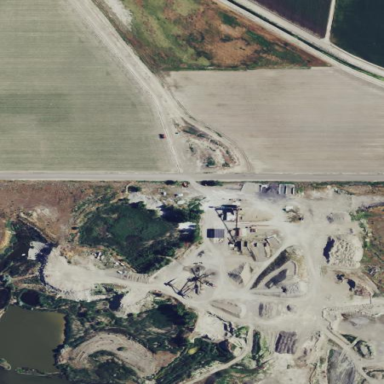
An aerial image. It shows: Quarry area.